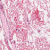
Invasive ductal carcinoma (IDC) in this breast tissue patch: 0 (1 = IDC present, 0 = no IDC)